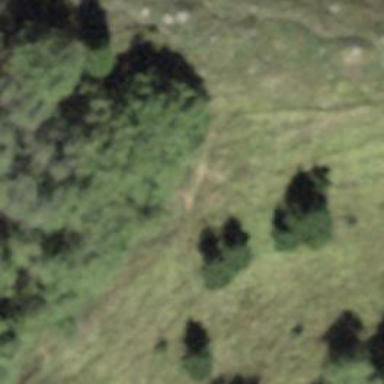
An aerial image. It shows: Grass path.